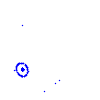
Particle: proton